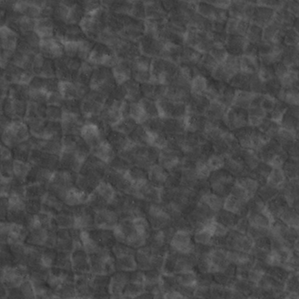
Label: non_frost